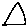
Label: triangle